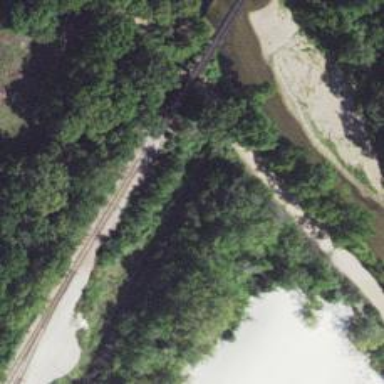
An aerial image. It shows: Single-track railway bridge.